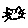
Label: cat